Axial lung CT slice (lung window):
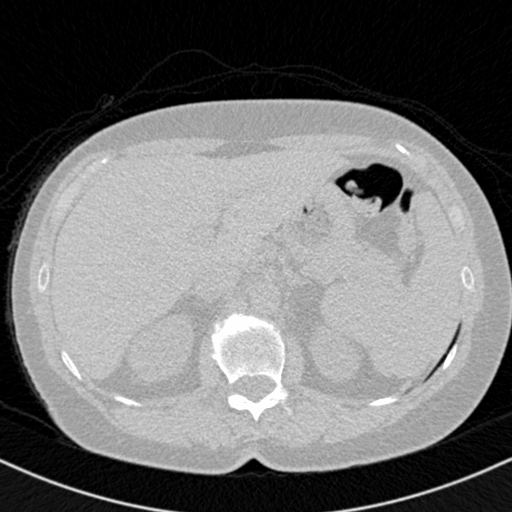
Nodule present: no